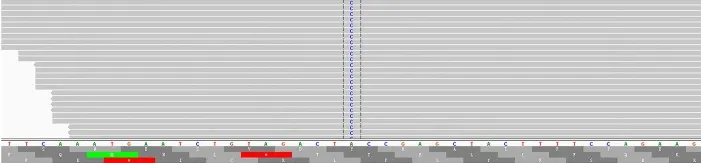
Genetic analysis showing the Y1003S point mutation.
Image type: chart (chart)